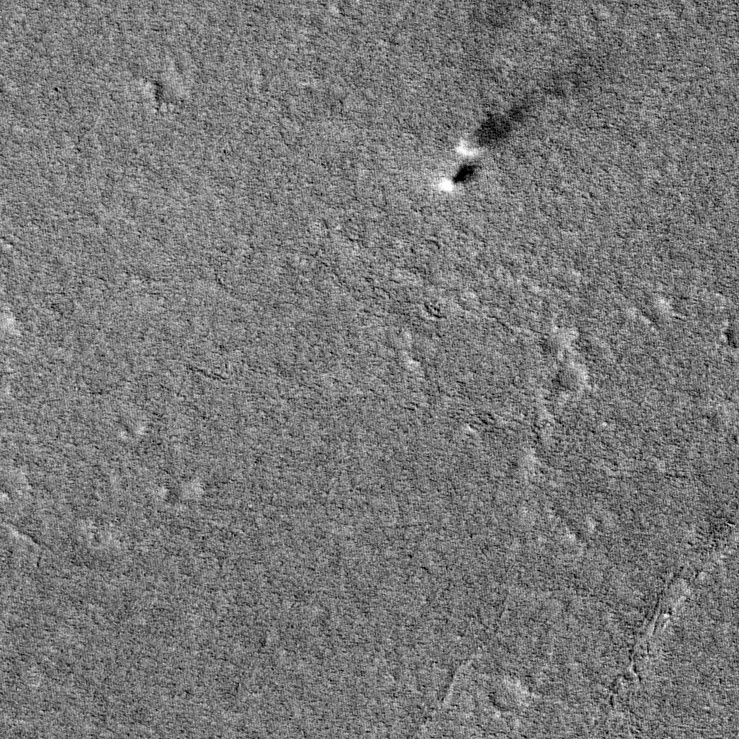
Label: dustdevil, dustdevil